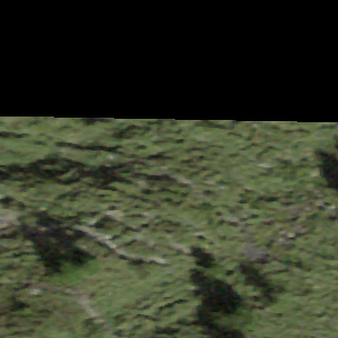
Label: other